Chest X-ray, PA view. Patient: 51 years old, sex F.
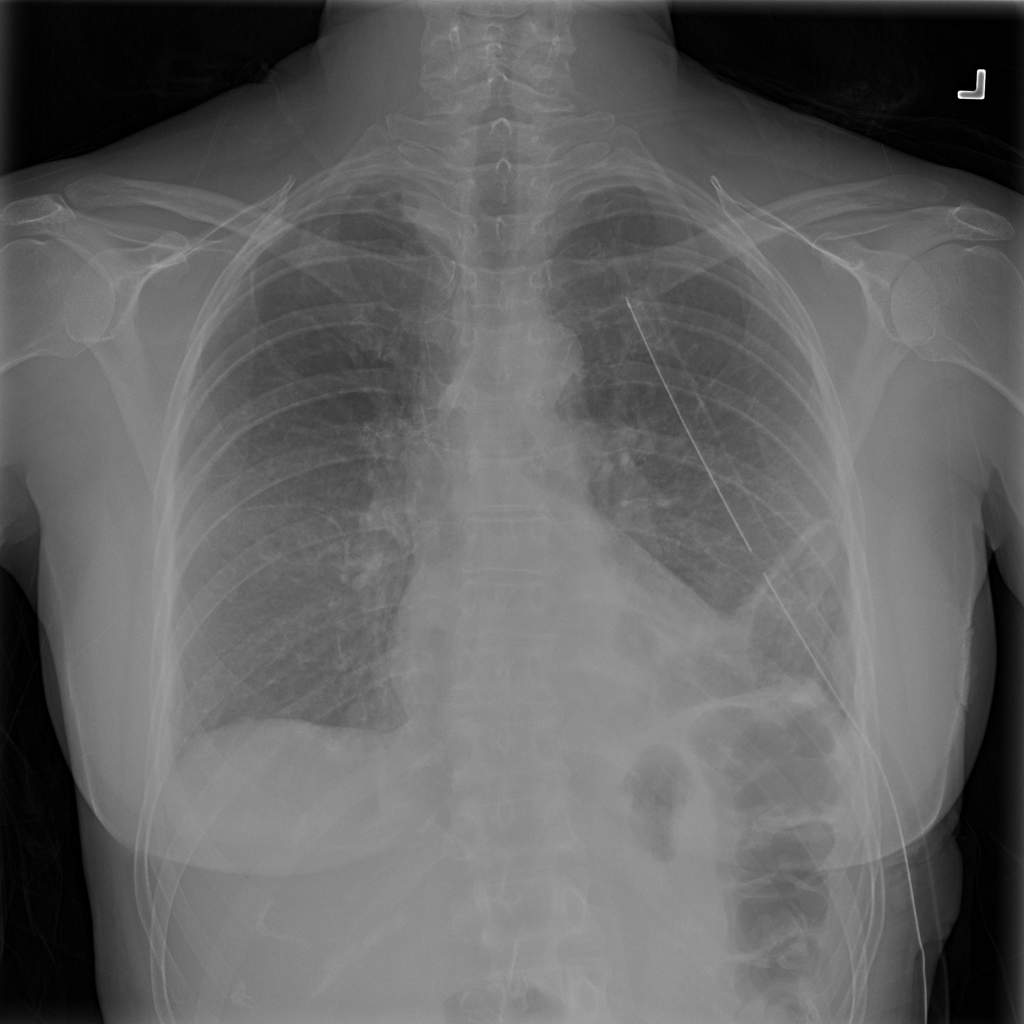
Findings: Atelectasis, Effusion